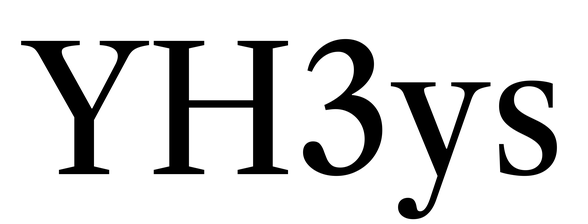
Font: LibreCaslonText_Regular